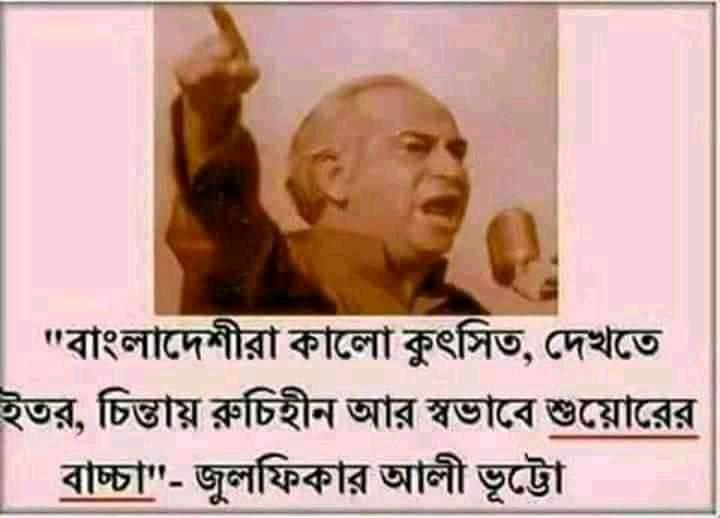
Text: বাংলাদেশীরা কালো কুৎসিত, দেখতে ইতর, চিন্তায় রুচিহীন আর স্বভাবে শুয়োরের বাচ্চা - জুলফিকার আলী ভুট্টো।
Label: Hate
Hate category: Political
Targeted group: Organization